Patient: sex M, age 62
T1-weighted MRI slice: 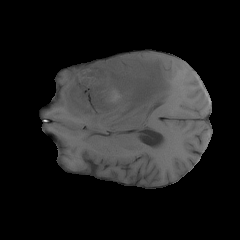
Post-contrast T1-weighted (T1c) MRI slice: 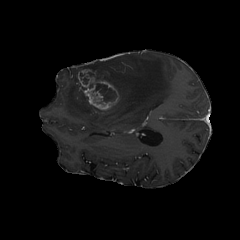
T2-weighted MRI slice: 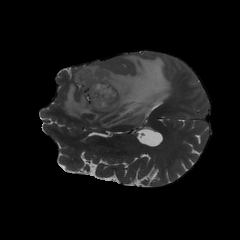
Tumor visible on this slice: yes
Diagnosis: Glioblastoma, IDH-wildtype
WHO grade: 4